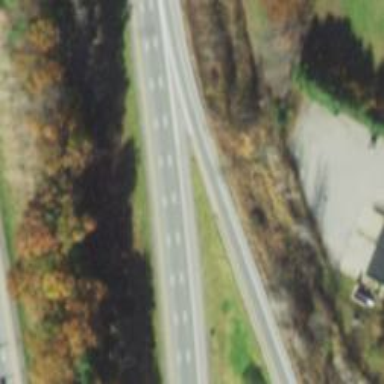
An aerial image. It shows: Asphalt motorway link.